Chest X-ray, AP view. Patient: 58 years old, sex M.
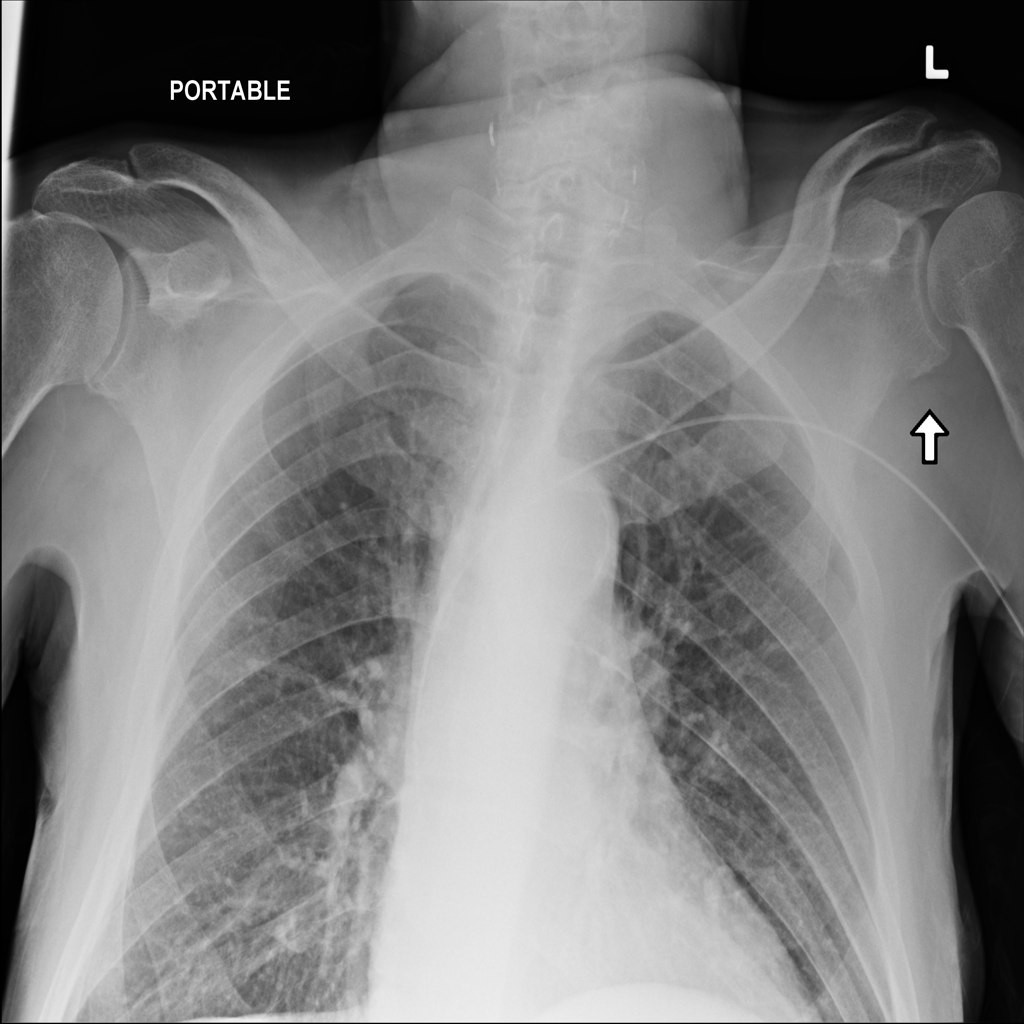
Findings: No Finding